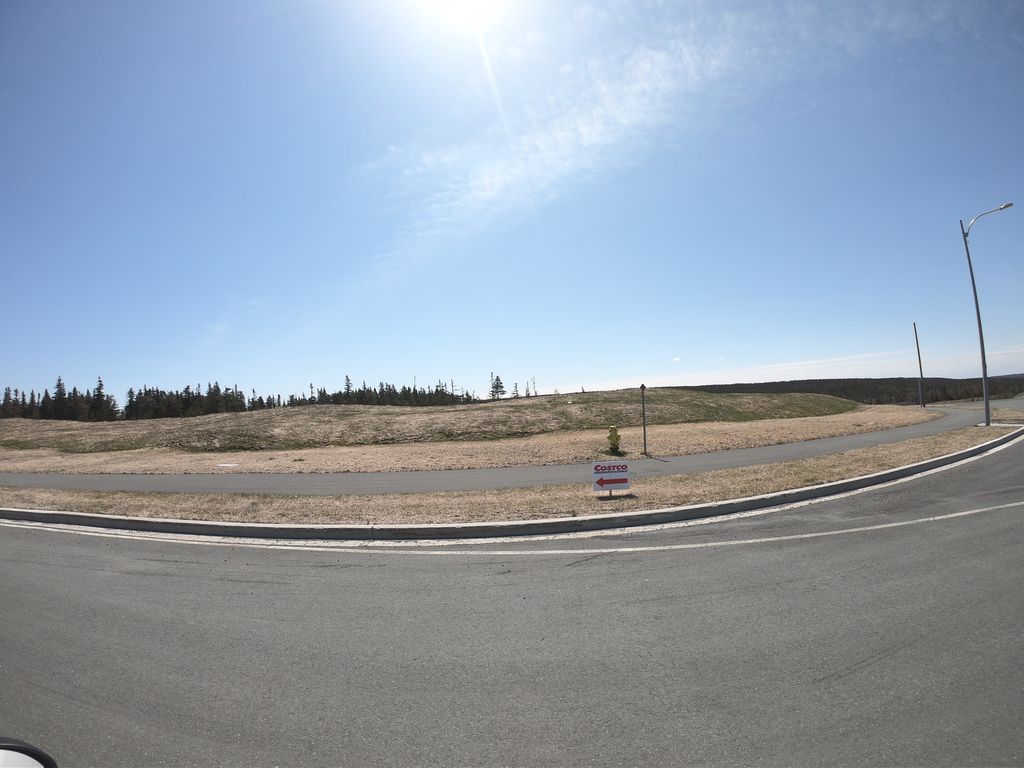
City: st_johns